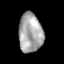
Tissue: lung
Cell type: Epithelial cells
Senescence score: 0.1781
Nuclear area (px): 923
Mean DAPI intensity: 165.759